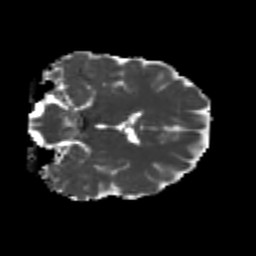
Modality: MD
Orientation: coronal
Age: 26
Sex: male
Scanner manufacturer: siemens
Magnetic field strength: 3 T
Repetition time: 3.5 s
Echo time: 0.104 s